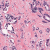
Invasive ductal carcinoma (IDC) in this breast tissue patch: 1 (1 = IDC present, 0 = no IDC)